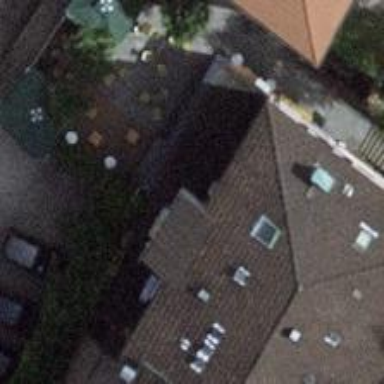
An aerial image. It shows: Pub.